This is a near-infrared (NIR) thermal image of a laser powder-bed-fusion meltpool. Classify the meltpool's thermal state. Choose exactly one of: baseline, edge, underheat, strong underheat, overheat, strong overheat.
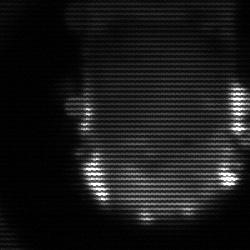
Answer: baseline